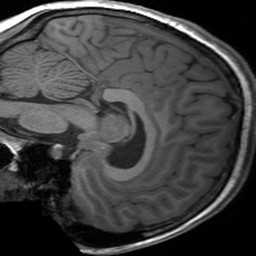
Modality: T1w
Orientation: sagittal
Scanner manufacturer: siemens
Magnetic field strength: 3 T
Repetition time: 1.54 s
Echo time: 0.00234 s